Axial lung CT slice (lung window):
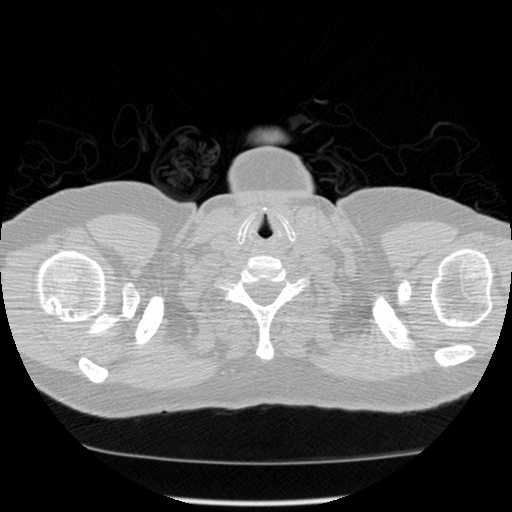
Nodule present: no